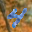
Label: 4